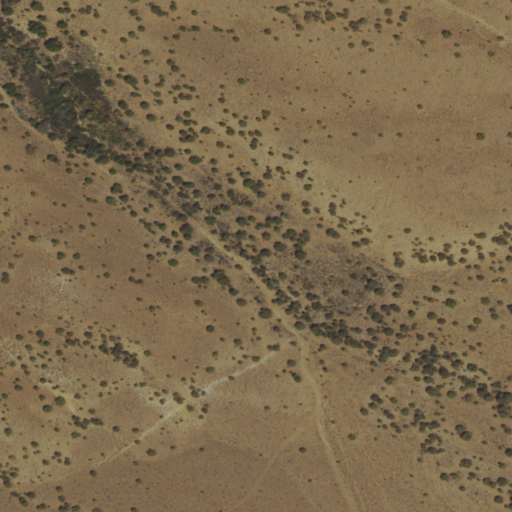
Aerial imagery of valley in Nevada named South Canyon containing shrub and evergreen forest